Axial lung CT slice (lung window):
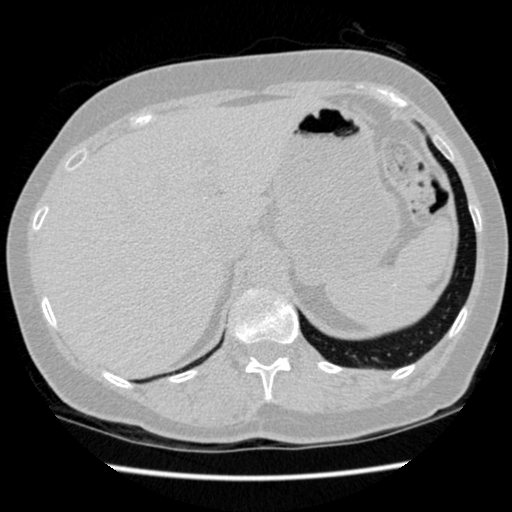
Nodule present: no